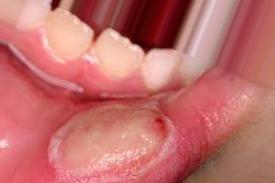
Condition: Mouth Ulcer